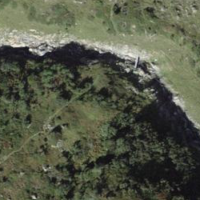
EUNIS habitat code: 23
Species observed at this site:
Miramella alpina
Omocestus viridulus
Boloria titania
Pieris brassicae
Turdus torquatus
Parnassius apollo
Capra ibex